Field crop: tomato
Growth stage: 2
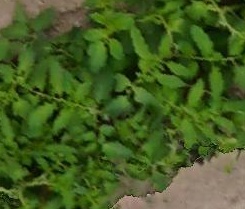
Species: tomato